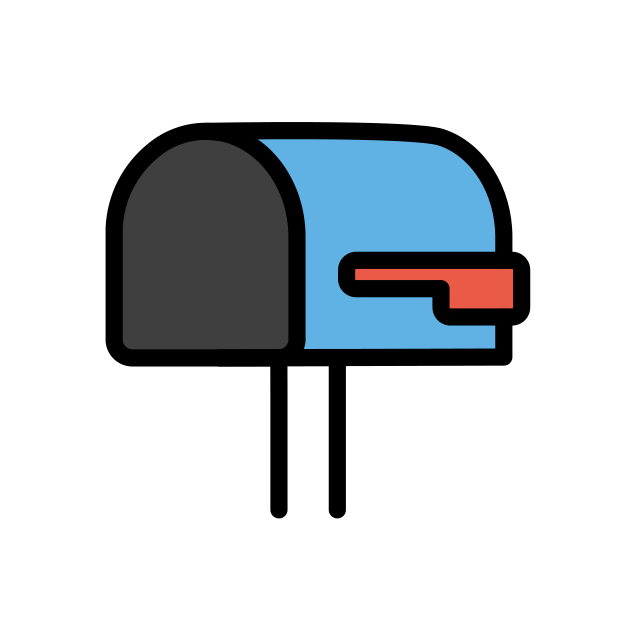
open mailbox with lowered flag